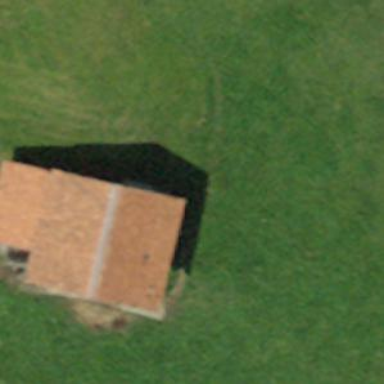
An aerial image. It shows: Barn.